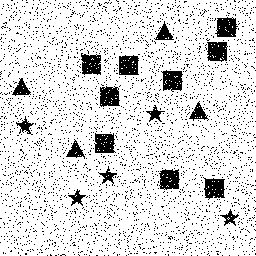
Squares: 9
Triangles: 4
Stars: 5
Total shapes: 18